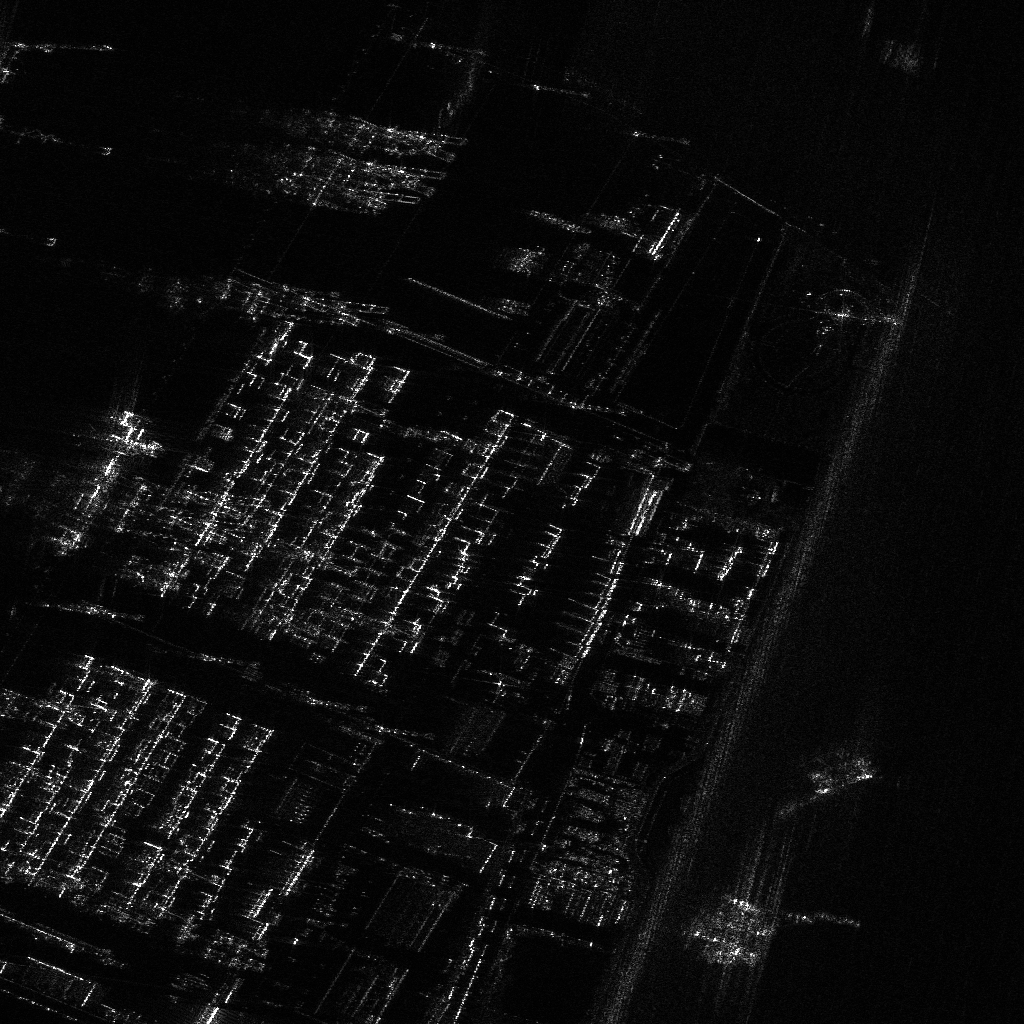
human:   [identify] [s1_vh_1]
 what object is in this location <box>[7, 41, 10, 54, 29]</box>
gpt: <ref>1 medium ore-oil at the left</ref>